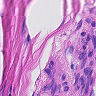
Metastatic tissue present: yes